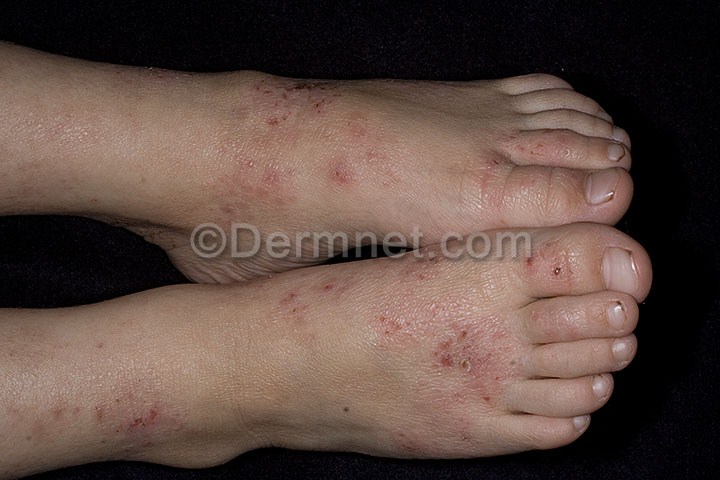
Disease: Atopic Dermatitis Photos